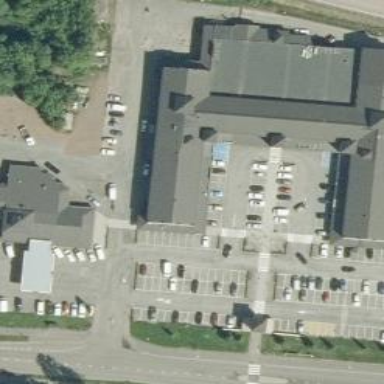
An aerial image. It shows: Fitness centre on leisure land.